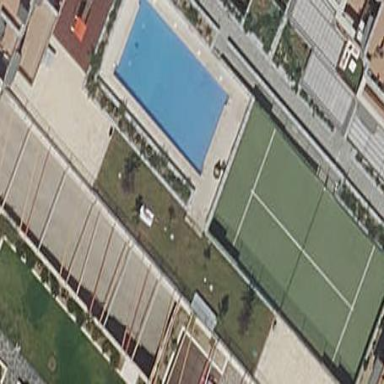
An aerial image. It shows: Swimming pool area designated for leisure and sports activities.